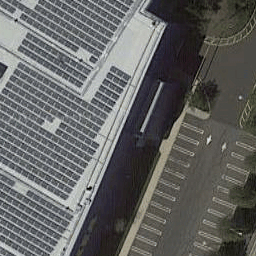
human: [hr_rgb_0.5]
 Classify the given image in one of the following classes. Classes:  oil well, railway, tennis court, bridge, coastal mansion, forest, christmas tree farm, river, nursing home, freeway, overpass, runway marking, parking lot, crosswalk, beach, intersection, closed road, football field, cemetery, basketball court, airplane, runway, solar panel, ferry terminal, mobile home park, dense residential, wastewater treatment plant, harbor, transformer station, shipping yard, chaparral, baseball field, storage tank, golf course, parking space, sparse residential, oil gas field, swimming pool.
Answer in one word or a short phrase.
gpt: solar panel